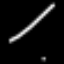
Label: line